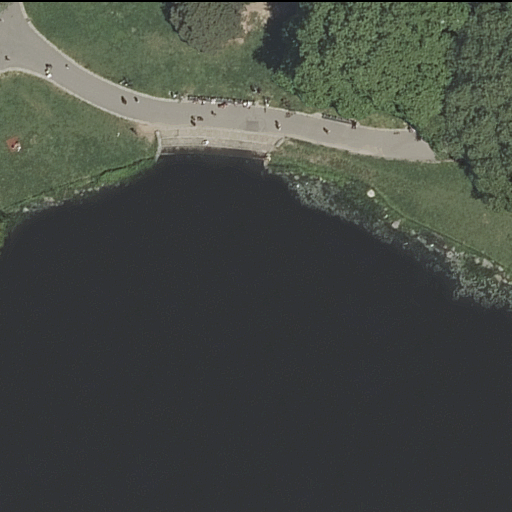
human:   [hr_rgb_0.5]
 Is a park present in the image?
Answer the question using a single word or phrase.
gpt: yes

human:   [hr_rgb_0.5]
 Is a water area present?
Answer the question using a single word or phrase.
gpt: yes

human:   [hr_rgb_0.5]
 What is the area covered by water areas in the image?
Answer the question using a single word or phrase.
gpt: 6632m2

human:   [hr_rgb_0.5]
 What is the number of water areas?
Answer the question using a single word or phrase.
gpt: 1

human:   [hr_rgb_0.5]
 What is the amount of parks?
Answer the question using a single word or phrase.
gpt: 1

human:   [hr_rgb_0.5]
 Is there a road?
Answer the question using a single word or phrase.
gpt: yes

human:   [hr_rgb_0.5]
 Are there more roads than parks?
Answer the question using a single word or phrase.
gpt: yes

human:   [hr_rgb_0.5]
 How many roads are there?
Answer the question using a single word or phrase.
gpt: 2

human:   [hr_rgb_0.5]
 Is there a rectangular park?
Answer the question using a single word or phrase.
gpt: yes

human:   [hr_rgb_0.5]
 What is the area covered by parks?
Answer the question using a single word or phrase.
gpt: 10633m2

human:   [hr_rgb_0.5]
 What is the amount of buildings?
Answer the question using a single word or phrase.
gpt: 0

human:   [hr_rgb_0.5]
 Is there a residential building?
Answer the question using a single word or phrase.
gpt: no

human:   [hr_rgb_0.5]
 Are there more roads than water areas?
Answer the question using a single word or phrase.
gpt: yes

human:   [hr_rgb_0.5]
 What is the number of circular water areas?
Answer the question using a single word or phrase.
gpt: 0

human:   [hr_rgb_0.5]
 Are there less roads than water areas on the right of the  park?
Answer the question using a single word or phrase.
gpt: no

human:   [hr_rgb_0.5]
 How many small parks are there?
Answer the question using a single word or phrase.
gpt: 0

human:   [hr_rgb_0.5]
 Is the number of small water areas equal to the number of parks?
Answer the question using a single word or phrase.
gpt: no

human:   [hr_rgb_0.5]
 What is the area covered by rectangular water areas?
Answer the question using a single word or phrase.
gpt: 0m2

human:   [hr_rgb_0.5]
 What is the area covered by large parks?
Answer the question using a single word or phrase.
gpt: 10633m2

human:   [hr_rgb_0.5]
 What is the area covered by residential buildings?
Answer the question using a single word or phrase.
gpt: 0m2

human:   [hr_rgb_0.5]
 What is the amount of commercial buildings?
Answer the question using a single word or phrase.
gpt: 0

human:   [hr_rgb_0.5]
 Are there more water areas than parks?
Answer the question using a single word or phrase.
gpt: no

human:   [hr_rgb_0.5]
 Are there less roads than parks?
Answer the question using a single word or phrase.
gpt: no

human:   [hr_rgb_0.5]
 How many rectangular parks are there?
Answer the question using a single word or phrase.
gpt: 1

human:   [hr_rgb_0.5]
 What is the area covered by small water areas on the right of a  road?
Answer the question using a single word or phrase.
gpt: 0m2

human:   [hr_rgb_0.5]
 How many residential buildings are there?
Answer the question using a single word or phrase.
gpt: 0

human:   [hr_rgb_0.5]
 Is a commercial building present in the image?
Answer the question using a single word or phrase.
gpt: no

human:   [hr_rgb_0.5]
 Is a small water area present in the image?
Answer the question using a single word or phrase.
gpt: no

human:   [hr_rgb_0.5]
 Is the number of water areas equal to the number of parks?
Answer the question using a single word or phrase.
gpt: yes

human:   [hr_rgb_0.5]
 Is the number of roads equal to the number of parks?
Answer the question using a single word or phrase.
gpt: no

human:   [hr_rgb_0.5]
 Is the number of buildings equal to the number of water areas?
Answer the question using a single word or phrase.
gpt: no

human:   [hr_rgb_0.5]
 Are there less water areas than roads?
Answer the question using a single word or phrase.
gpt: yes

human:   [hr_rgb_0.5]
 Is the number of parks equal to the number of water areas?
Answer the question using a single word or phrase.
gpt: yes

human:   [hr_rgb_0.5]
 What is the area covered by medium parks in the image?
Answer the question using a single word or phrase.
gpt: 0m2

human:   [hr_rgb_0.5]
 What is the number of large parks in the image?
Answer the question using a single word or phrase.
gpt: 1

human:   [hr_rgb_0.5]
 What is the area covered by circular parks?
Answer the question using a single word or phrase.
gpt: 0m2

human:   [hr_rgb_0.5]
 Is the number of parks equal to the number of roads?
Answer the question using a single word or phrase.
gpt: no

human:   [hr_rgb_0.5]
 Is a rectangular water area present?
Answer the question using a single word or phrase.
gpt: no

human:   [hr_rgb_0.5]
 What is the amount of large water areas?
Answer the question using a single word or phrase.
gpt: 1

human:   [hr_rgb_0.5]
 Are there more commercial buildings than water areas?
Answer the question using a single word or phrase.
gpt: no

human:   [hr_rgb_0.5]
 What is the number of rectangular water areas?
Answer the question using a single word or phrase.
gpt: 0

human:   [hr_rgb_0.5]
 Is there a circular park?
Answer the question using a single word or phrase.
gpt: no

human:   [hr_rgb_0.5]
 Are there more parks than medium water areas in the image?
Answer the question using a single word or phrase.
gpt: yes

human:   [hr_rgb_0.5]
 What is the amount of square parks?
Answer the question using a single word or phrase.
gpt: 0

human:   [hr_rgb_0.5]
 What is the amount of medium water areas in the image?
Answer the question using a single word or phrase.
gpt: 0

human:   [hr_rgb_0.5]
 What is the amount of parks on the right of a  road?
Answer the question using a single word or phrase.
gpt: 0

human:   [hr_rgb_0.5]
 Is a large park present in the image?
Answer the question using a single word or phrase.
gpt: yes

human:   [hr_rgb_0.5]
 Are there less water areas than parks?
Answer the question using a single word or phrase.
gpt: no

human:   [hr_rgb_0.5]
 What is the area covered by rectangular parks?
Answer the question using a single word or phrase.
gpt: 10633m2

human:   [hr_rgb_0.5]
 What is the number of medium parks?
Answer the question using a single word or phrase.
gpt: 0

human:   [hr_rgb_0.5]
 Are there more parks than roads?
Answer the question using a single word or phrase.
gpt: no

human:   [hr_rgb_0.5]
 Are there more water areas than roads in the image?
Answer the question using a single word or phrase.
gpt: no

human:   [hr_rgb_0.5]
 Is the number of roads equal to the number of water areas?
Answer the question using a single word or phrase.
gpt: no

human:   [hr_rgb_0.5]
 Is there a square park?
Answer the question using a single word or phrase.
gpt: no

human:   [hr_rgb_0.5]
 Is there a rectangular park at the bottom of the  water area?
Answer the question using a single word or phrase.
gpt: yes

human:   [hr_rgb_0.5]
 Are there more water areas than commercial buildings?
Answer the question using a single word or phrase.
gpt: yes

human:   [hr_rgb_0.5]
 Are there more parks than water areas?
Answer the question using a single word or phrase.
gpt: no

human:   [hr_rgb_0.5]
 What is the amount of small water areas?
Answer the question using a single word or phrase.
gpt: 0

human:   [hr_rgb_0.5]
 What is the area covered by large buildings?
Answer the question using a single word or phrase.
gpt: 0m2

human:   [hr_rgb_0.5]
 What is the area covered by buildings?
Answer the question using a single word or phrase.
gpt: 0m2

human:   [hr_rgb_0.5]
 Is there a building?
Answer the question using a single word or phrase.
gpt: no

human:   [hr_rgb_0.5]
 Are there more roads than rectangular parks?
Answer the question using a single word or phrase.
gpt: yes

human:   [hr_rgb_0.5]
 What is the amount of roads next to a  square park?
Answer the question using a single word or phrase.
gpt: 0

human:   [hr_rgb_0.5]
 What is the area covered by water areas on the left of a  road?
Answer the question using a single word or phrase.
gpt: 0m2